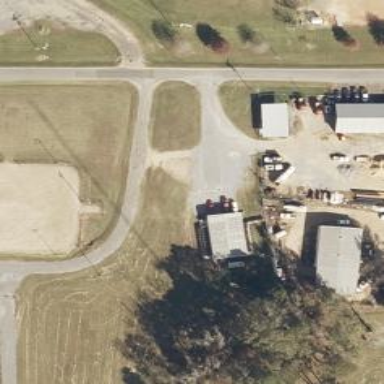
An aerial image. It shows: Animal shelter.